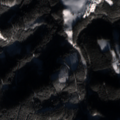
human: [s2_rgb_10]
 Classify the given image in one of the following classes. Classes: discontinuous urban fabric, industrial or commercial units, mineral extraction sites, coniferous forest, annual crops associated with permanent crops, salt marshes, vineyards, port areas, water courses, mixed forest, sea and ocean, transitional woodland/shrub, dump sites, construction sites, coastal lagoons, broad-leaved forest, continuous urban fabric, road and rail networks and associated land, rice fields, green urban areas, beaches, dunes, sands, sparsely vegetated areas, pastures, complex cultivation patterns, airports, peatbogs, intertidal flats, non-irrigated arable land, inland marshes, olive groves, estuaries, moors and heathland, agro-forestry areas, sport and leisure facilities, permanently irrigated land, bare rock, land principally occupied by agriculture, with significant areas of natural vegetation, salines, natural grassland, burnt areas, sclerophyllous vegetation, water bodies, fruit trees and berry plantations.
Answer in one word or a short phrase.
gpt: pastures, coniferous forest